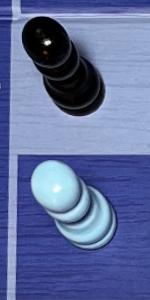
Label: Pawn_White